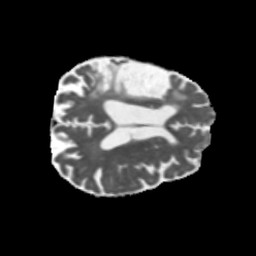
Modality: MD
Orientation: axial
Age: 58
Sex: male
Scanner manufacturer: siemens
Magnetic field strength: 3 T
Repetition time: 5.47 s
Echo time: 0.0854 s